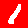
Digit: 1